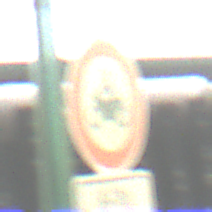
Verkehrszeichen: VerbotKraftraeder
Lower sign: ZeitangabenOhneBeschraenkungAufWochentage2
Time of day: MorningAfternoon
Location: Roofed (Special)
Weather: NotSpecified
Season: NotSpecified
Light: Artificial